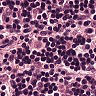
Metastatic tissue present: no